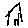
Label: house